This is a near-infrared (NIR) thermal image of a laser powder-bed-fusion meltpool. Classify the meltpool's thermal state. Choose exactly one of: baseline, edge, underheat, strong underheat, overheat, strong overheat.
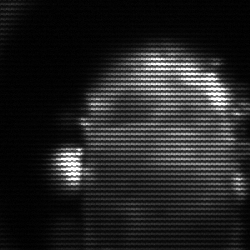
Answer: baseline